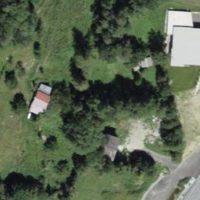
EUNIS habitat code: 24
Species observed at this site:
Impatiens balfourii